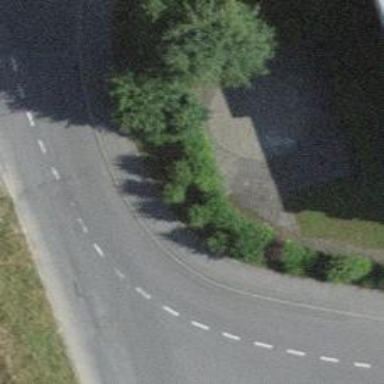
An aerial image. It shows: Hedge barrier.